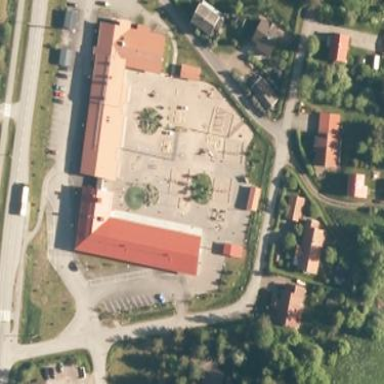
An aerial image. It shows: Kindergarten.